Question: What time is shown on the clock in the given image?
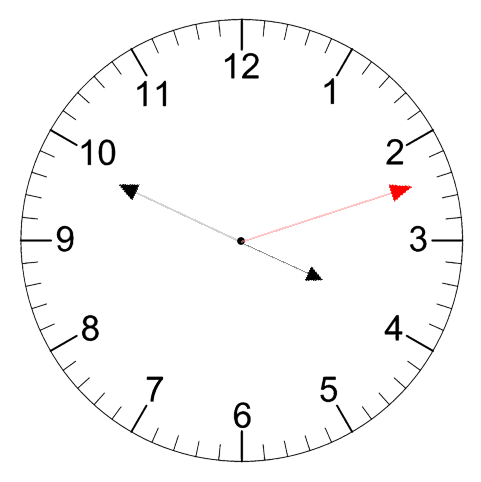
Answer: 03:49:12